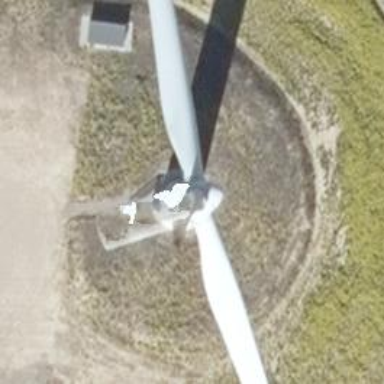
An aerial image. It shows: Wind generator powered by horizontal-axis wind turbine.